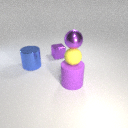
large purple rubber cylinder to the right of small purple metal cube